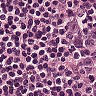
Metastatic tissue present: no